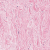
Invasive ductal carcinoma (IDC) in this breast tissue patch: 0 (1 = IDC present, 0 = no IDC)